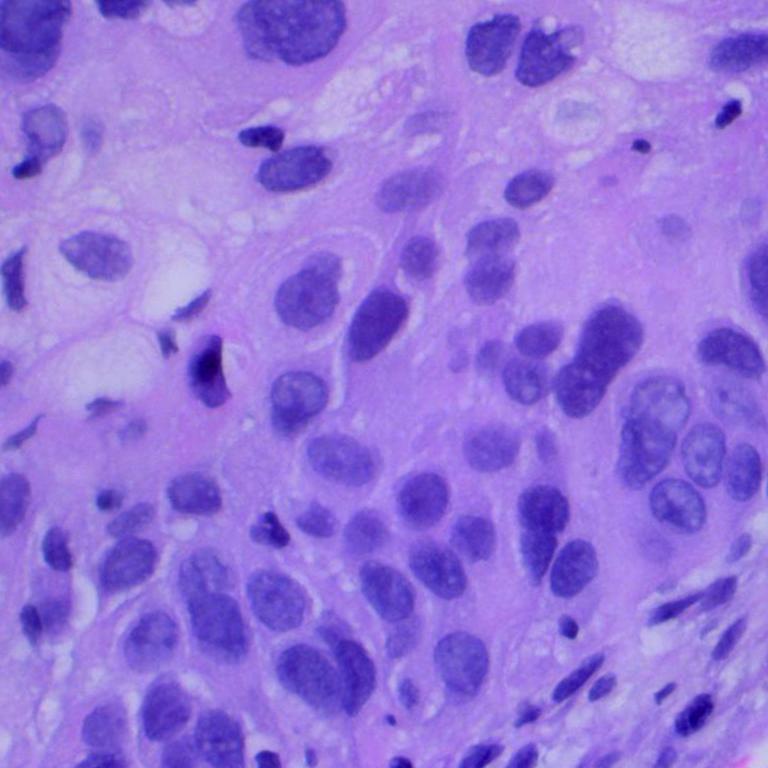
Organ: lung
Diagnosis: squamous carcinomas